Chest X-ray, PA view. Patient: 55 years old, sex F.
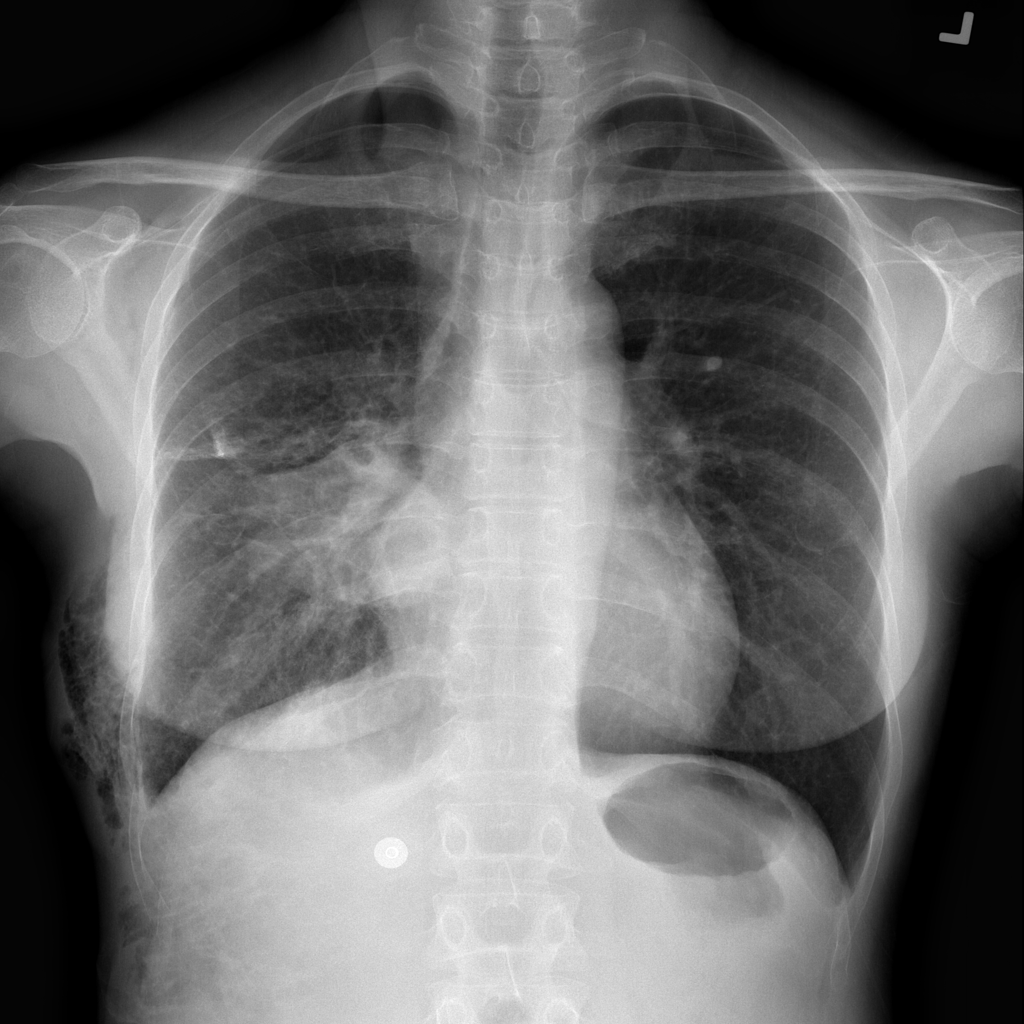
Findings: Effusion, Emphysema, Infiltration, Pneumothorax